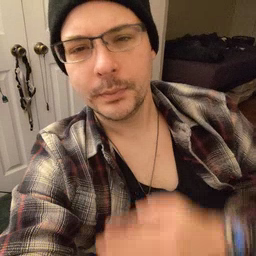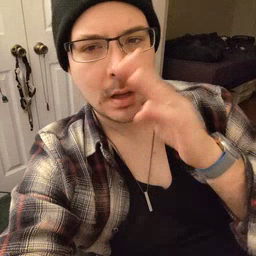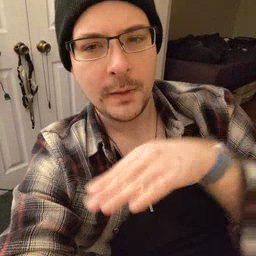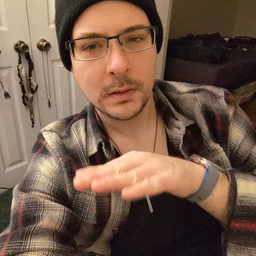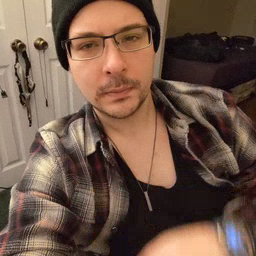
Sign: elephant